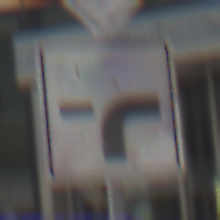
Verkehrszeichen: VerlaufVorfahrtsstrasse9
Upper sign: Vorfahrtsstrasse
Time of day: Midday
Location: Outdoor (Urban)
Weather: Overcast
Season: NotSpecified
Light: Natural